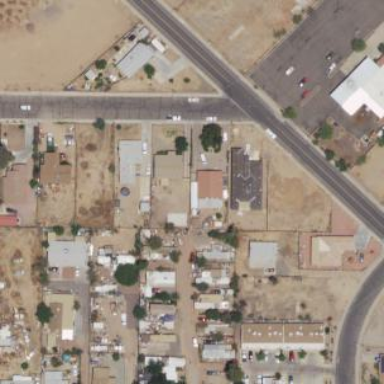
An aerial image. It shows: Residential area designated as trailer park.